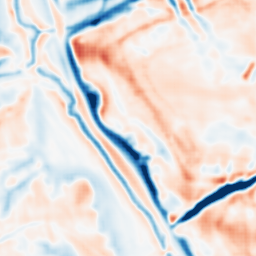
Category: multiscale
Decomposition family: dog_multiscale
Decomposition parameters: sigma_ratio: 1.4
n_scales: 4
base_sigma: 2
Upsampling method: sinc_blackman
Upsampling parameters: scale: 2
kernel_size: 4
Upsampling scale: 2